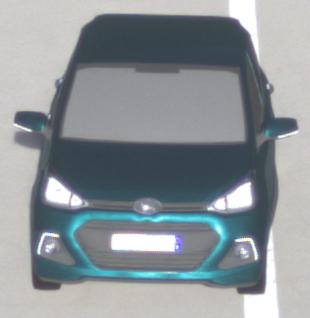
Make: Hyundai
Model: i10
Detailed model: Gen. 2
Model produced from: 2013
Model produced until: 2019
Doors: 5
Color: blue
Road condition: dry road
Daytime: sunrise or sunset
Contrast: medium contrast